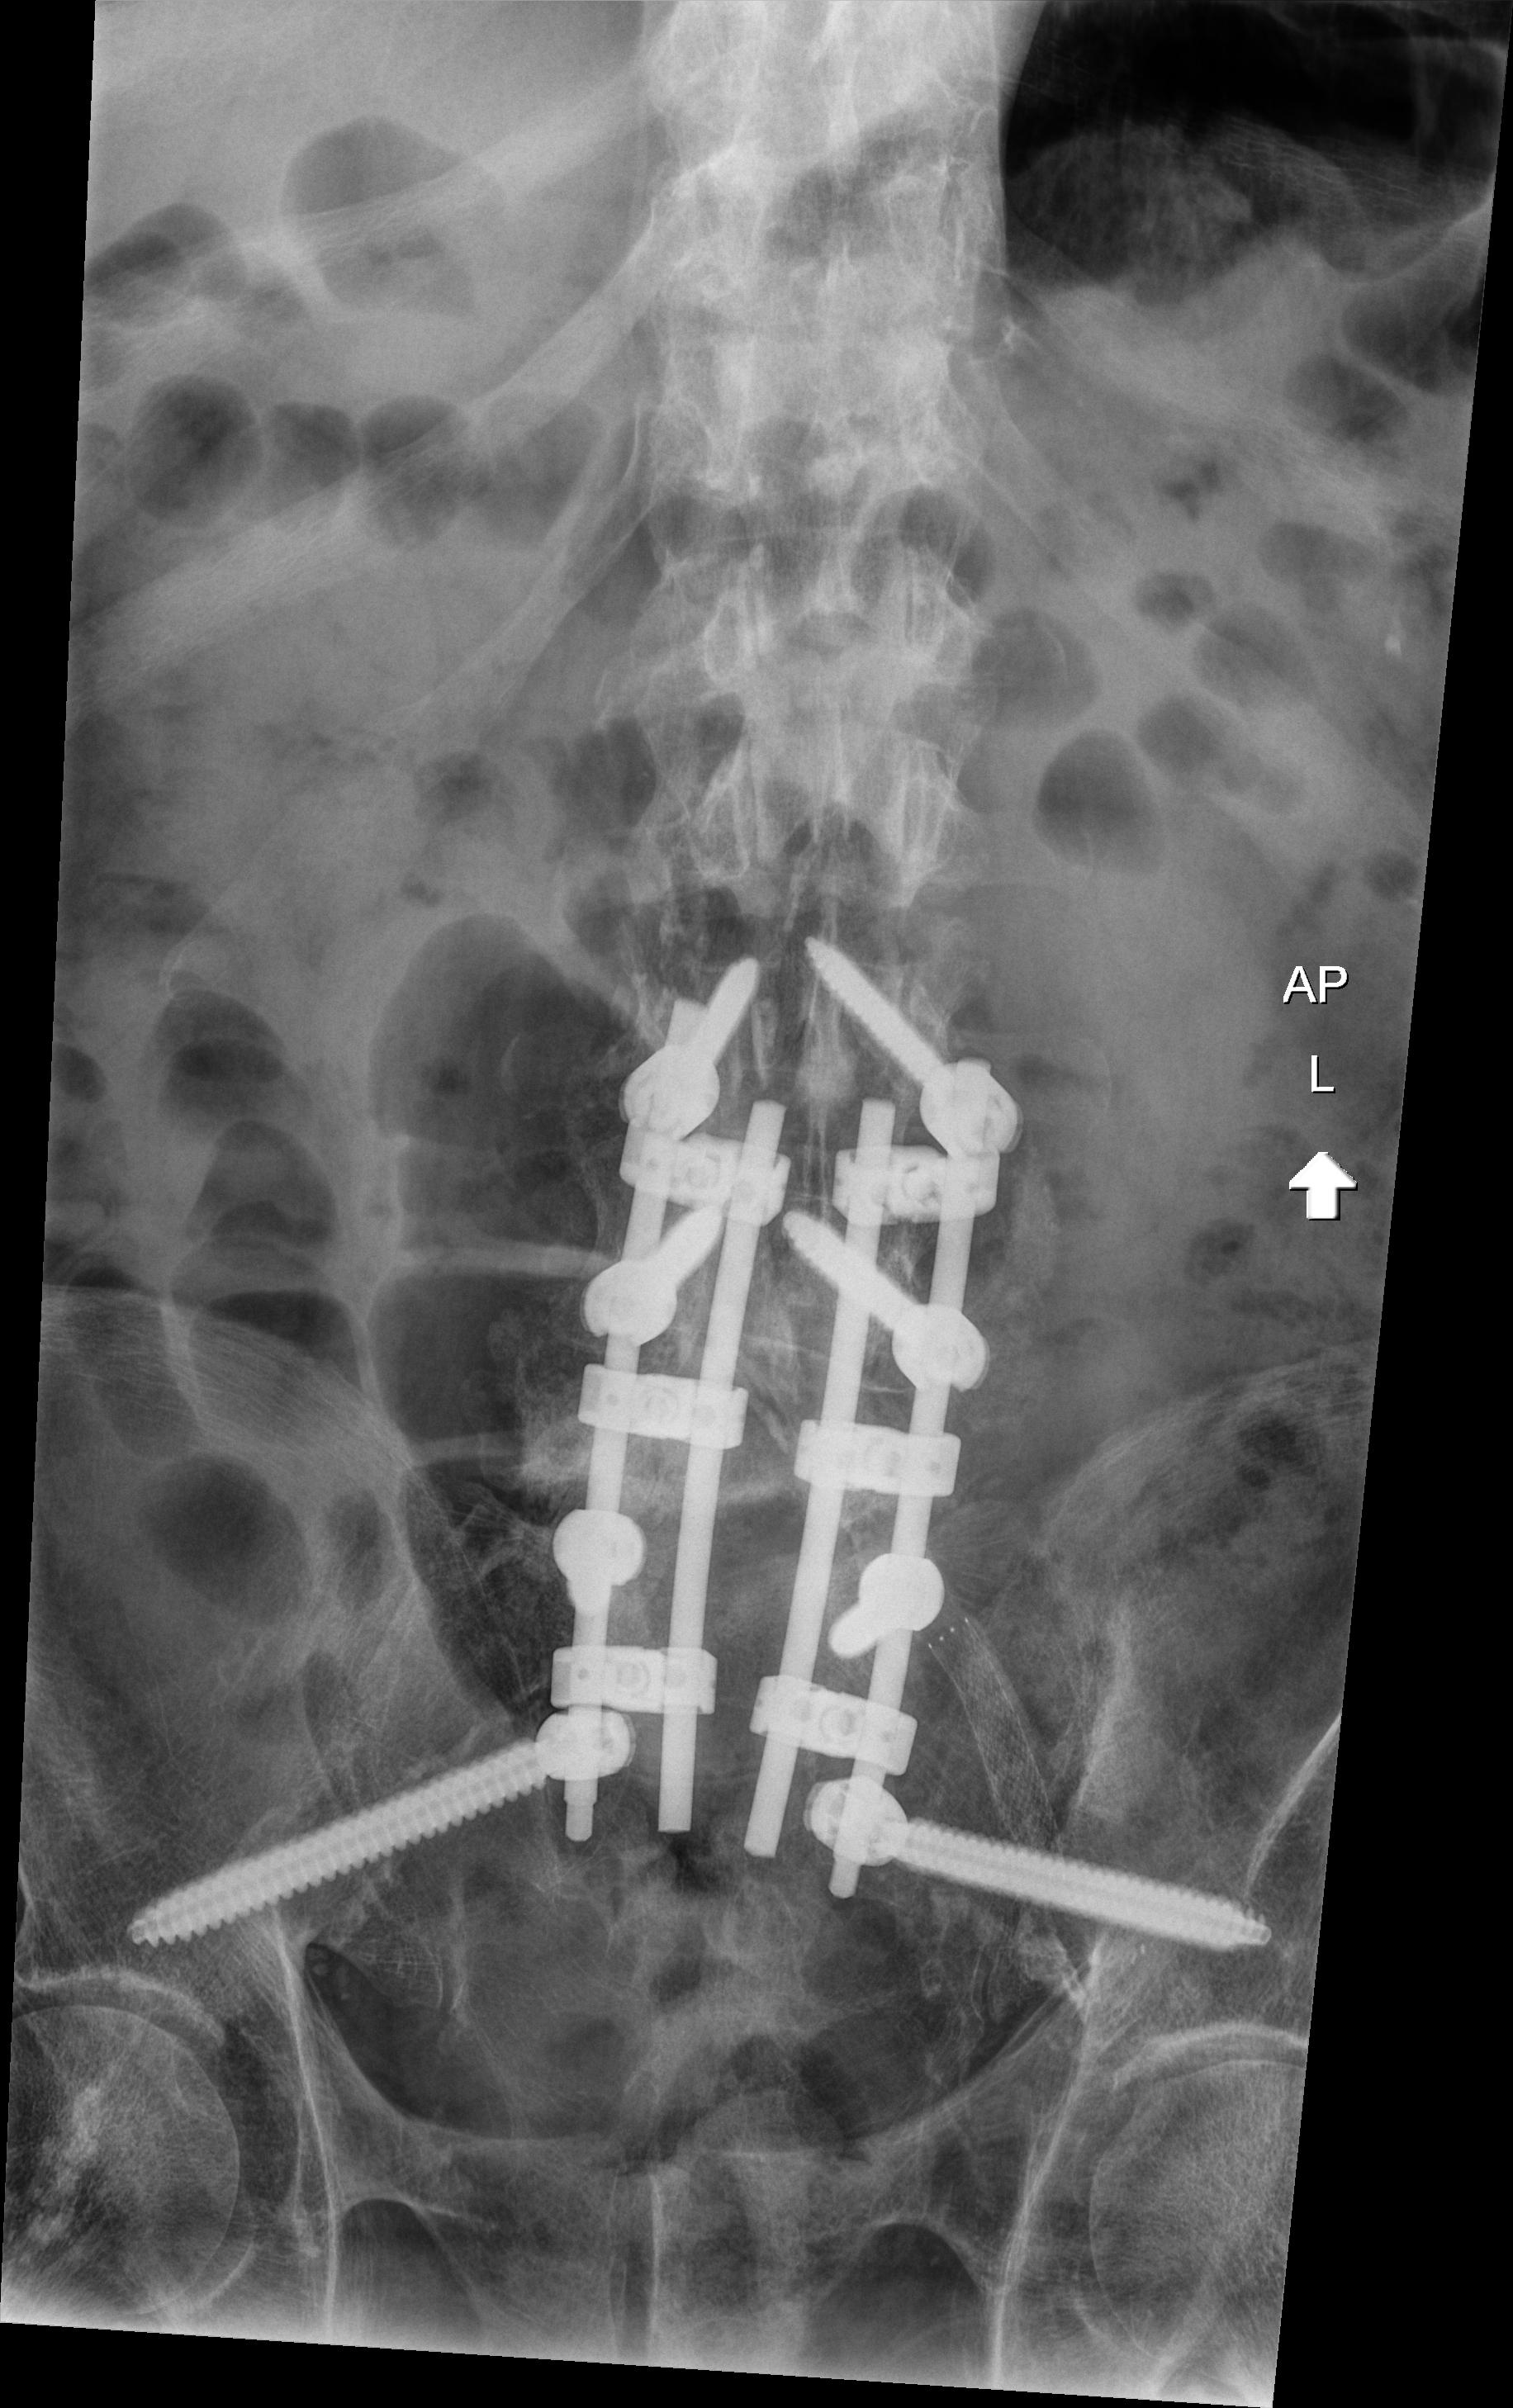
View: AP
Implant manufacturer: Depuy expedium (Synthes)